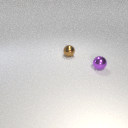
small brown metal sphere to the left of small purple metal sphere